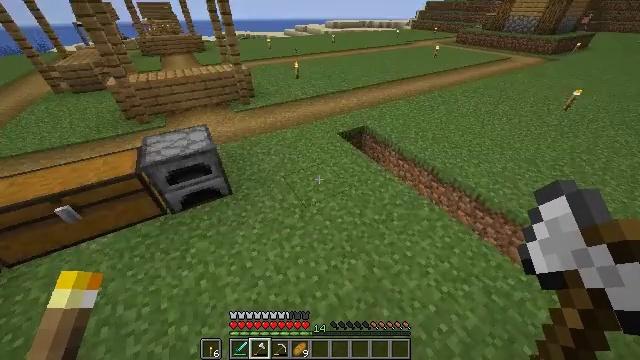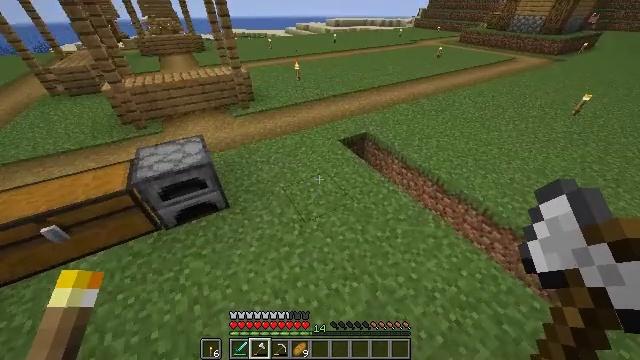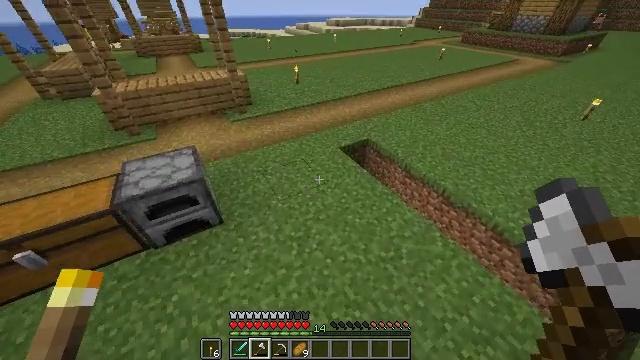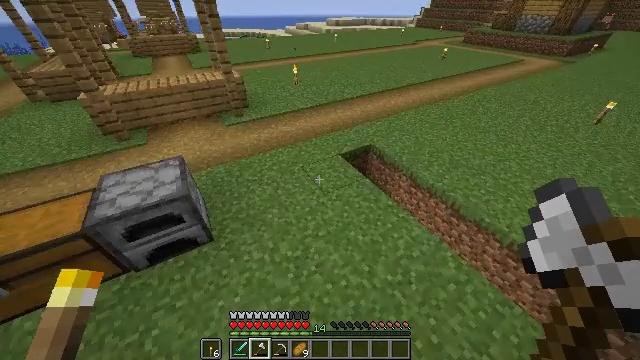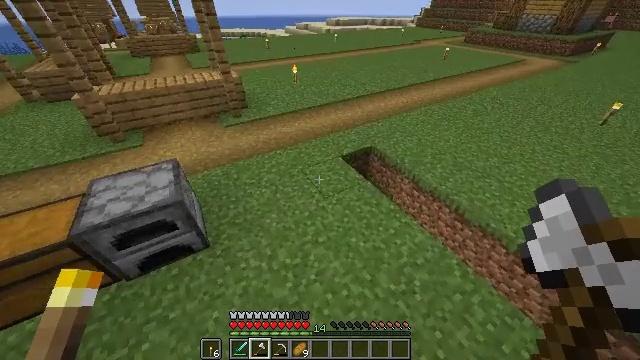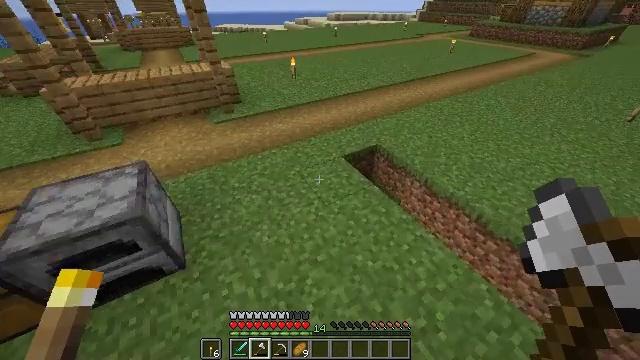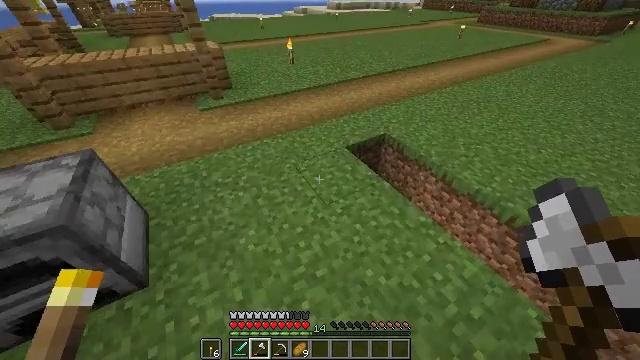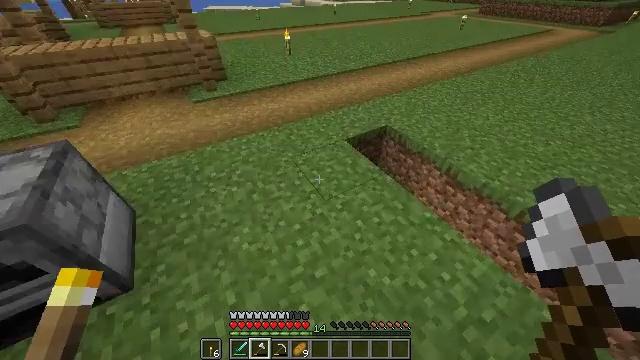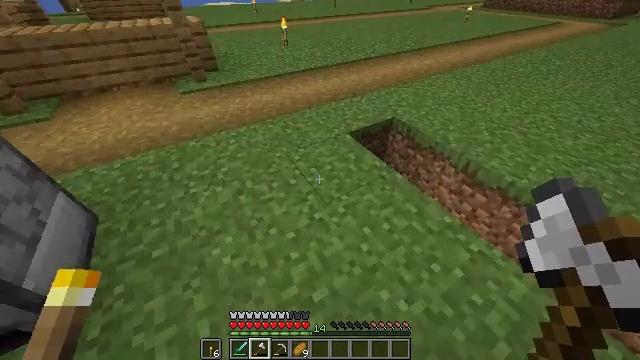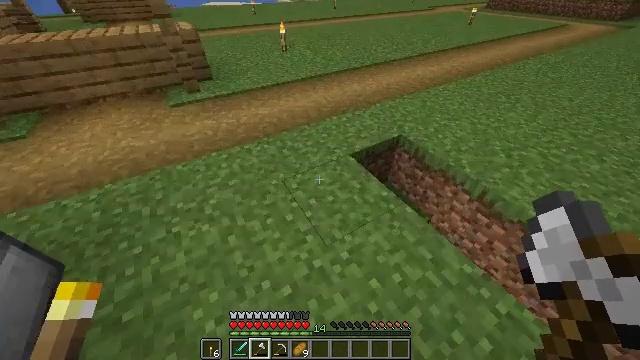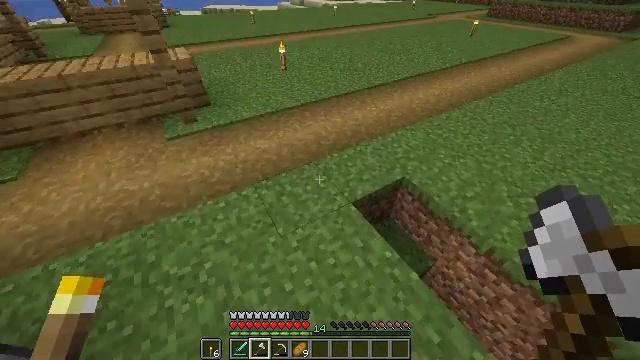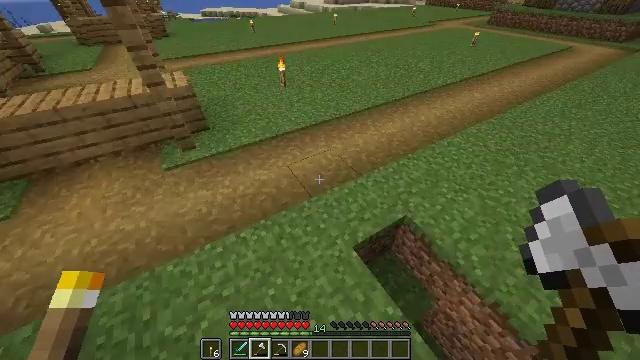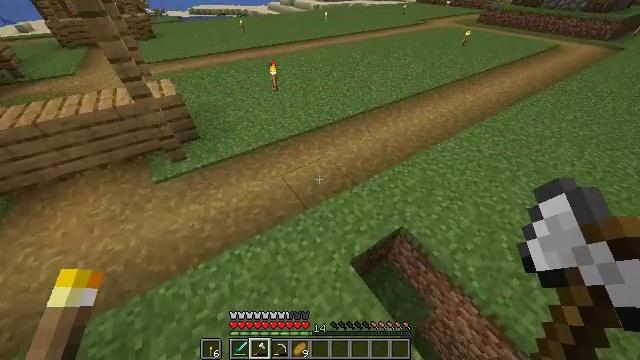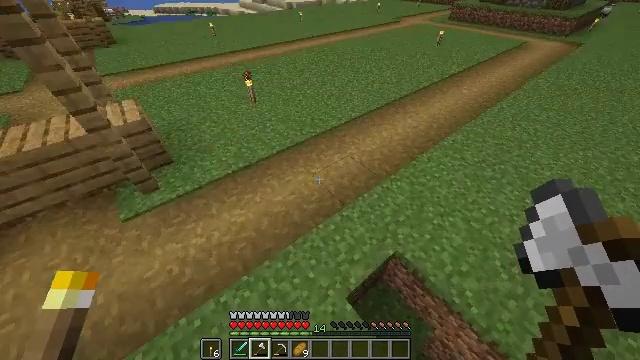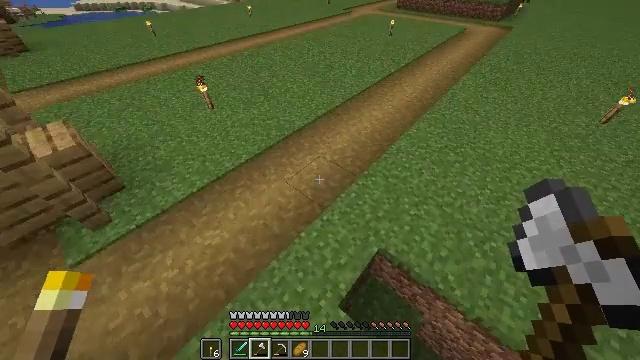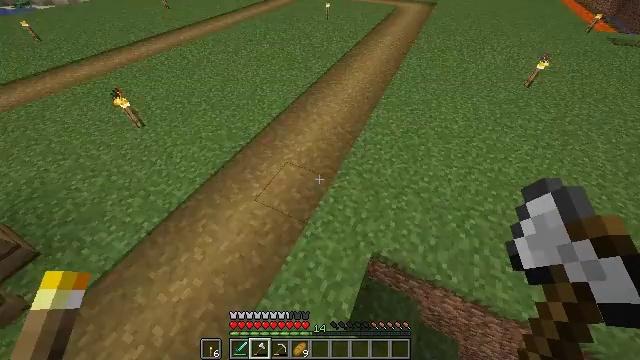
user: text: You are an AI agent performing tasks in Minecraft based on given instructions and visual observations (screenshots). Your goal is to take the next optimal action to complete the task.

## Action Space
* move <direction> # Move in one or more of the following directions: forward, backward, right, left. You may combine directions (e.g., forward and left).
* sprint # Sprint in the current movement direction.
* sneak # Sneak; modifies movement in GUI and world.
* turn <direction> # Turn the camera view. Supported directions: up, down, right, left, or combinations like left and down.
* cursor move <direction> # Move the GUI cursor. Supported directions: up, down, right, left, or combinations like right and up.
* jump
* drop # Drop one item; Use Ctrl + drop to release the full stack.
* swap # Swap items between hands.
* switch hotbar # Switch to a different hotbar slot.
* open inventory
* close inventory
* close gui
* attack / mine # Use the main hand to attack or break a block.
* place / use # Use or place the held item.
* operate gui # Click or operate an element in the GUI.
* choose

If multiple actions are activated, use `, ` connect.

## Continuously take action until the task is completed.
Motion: motion action
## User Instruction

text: Mine grass block from the ground.
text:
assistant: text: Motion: move forward, jump
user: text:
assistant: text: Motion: move forward, jump
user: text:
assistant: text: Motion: move forward, jump
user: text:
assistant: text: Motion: move forward, jump
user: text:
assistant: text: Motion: move forward, jump
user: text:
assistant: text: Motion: move forward, turn down, jump
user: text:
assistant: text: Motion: move forward, turn down, jump
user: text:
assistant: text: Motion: move forward, sprint, jump
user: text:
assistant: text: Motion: move forward, sprint, jump
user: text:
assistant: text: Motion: move forward, sprint, jump
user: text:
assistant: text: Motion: move forward, sprint, jump
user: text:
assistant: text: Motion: move forward, turn right, jump
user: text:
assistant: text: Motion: move forward, turn right, jump
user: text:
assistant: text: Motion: move forward, turn right and down, jump
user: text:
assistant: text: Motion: move forward, turn right and down, jump
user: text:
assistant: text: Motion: move forward, turn right and down
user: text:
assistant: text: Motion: move forward, turn right
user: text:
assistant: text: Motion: turn right
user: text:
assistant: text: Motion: turn right
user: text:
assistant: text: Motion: turn right
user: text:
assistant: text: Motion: turn right
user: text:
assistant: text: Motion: no_op
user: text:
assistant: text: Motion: no_op
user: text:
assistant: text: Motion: no_op
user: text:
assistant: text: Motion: no_op
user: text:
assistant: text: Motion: turn left
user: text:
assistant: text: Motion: turn left and up
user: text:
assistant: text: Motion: turn left
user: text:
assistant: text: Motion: move forward and move right, turn left
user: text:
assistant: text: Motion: move forward and move right, turn left